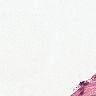
Metastatic tissue present: no